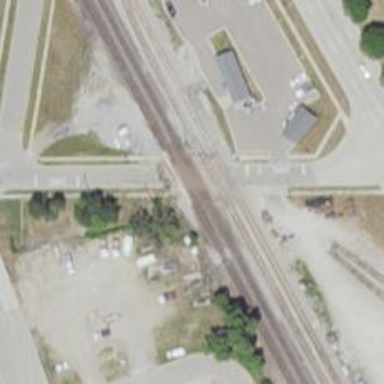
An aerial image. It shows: Railway crossing.